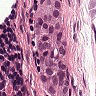
Metastatic tissue present: yes